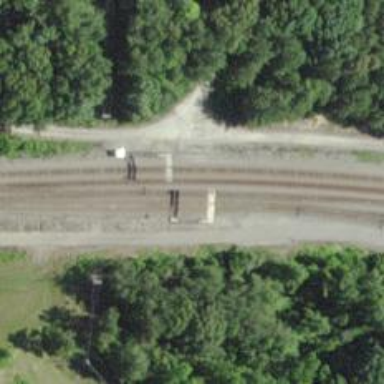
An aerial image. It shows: Railway signal.